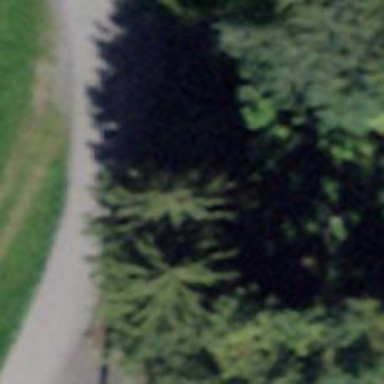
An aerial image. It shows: Red bench.